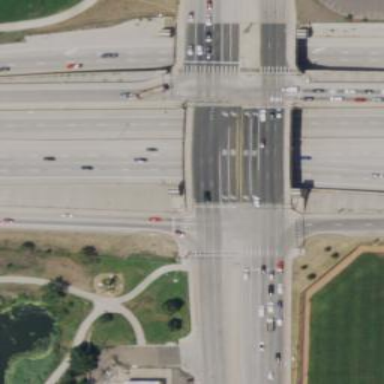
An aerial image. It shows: Bridge with beam structure.